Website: bh-photo
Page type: store-pickup
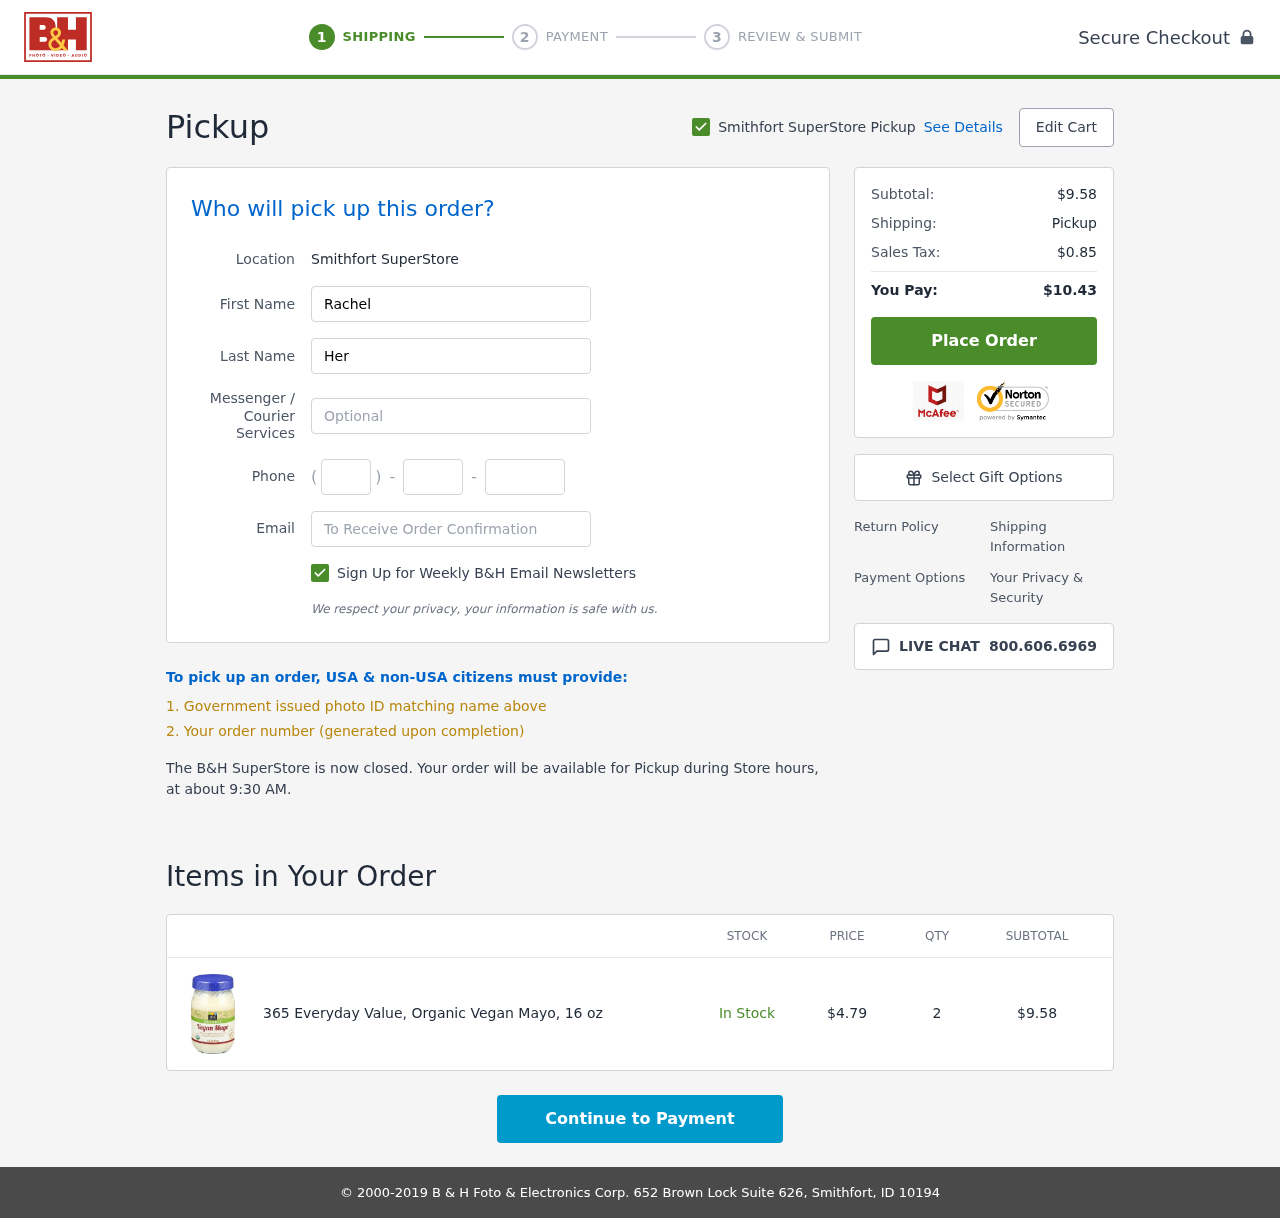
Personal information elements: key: PII_EMAIL
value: rachel_hernandez@yahoo.com
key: PII_FIRSTNAME
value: Rachel
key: PII_LASTNAME
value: Hernandez
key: PII_LOCATION1_CITY
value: Smithfort SuperStore Pickup
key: PII_LOCATION1_CITY
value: Smithfort SuperStore
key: PII_PHONE_AREA
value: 361
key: PII_PHONE_PREFIX
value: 720
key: PII_PHONE_SUFFIX
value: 2382
Product elements: key: PRODUCT1_NAME
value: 365 Everyday Value, Organic Vegan Mayo, 16 oz
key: PRODUCT1_PRICE
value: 4.79
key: PRODUCT1_QUANTITY
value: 2
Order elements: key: ORDER_SUBTOTAL
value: $9.58
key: ORDER_TAX
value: $0.85
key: ORDER_TOTAL
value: $10.43